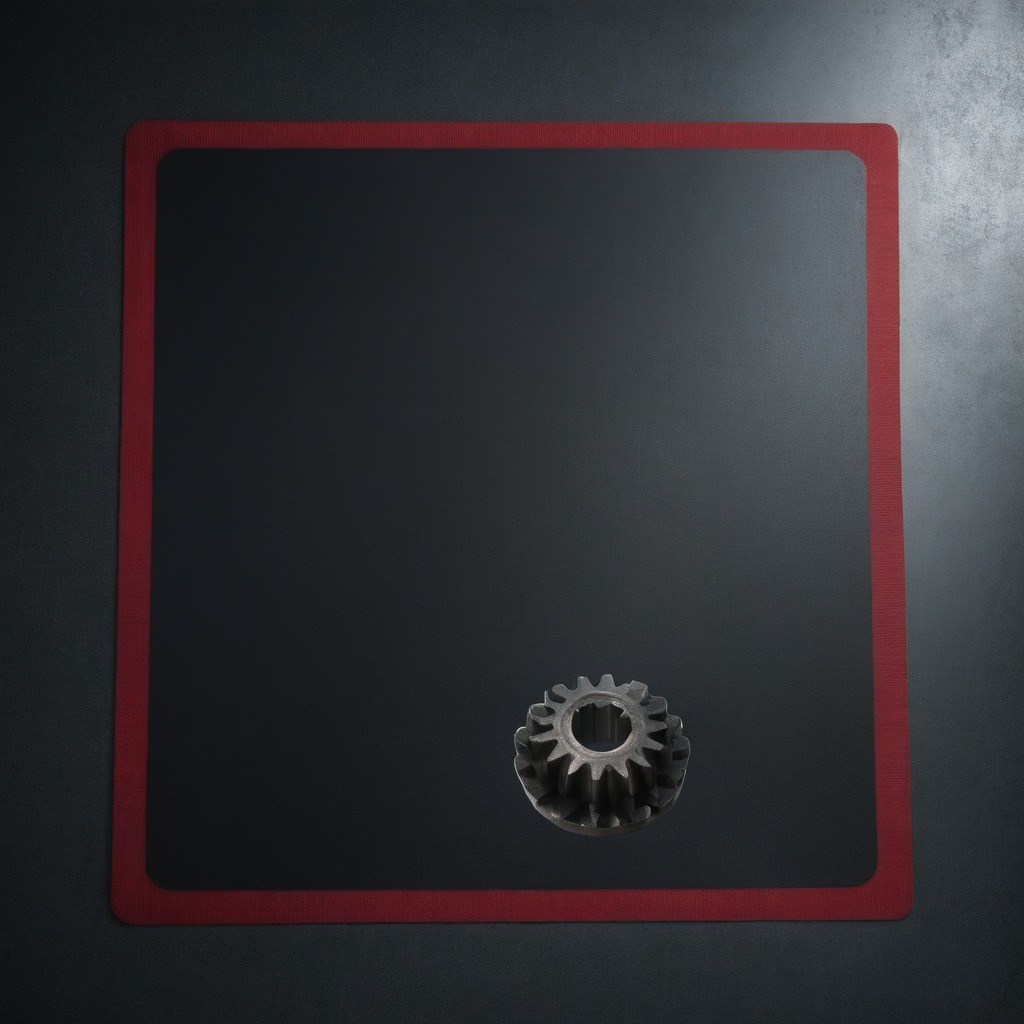
A steel gear with teeth is lying on a clean granite tabletop covered with a red rubber mat inside a workshop at night dim ambient light soft shadows worn but beneath the mat